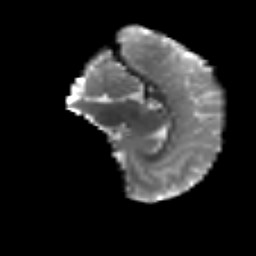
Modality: T2w
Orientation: sagittal
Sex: female
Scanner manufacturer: siemens
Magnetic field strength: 3 T
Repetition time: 5 s
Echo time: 0.071 s